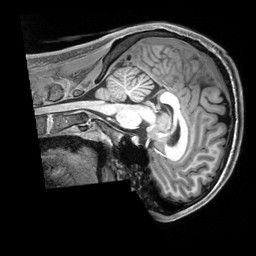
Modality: T1w
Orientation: sagittal
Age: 25
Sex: male
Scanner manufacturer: siemens
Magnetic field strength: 3 T
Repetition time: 2.3 s
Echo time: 0.00229 s